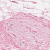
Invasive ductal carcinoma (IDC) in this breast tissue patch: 0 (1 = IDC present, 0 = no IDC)